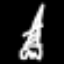
Label: The Eiffel Tower